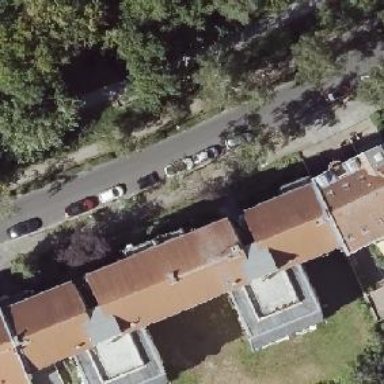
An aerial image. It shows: Gabled roof adorns the apartments building.